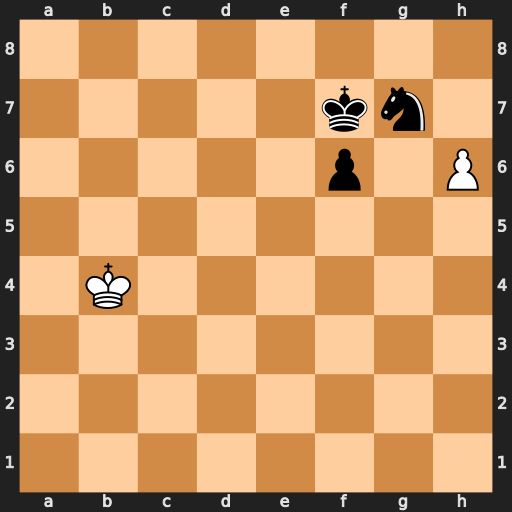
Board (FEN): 8/5kn1/5p1P/8/1K6/8/8/8
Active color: w
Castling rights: -
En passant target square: -
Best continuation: h7 Ne6 h8=Q